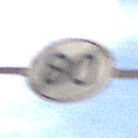
Verkehrszeichen: EndeGeschwindigkeit80
Umgebung: Outdoor, Urban
Tageszeit: MorningAfternoon
Wetter: PartlyCloudy
Licht: Natural
Jahreszeit: NotSpecified
Kontrast: HighContrast